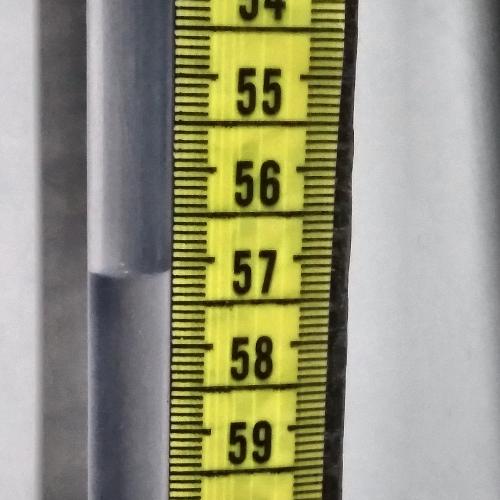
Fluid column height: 57.1 cm